Question: So I am doing a project in Access SQL and it has come along nicely. I have learned a lot about Access and VBA and this site has been helpful in the process.
Now I am facing a problem which is performance and since I have little experience in this kind of SQL work I come here for some thoughts.
I have a ~20 table relational database for around 100 sections which represent parts of a route. The Access database is essentially a map on which I drew several routes (via lines) that can be coloured dynamically - the color is determined by the specific question and calculated out of the database.
Here is a picture which explains it better. You can not click on lines in access so the buttons are set to be identical in colour and width to the lines and are clickable for more information.

The user can chose a date and it will display the progress of the route according to the question asked. Up to now, these questions were always binary "yes, or no" (green or red).
I have found that because of the complexity of the queries I have to pretty much prepare a temporary database for each query at startup, otherwise it is not possible to scroll through dates smoothly.
So anyway here is my specific problem:
Each section of the route can be in different phases (think construction) at a certain date. From "phase 0" to "done"
A new line is to be implemented which represents phases of a project. There are around 8 possible phases for all sections, which can happen at different times and - here is the thing - in a different order for each section AND not all phases happen on all sections.
What I have in the database are only starting dates - not ending dates - for each phase. The order of the phases has pretty much be determined by the order of the starting date.
At least each phase can only happen once for each section, so there is that.
As you can see this is a shitty thing for this kind of performance centric program.
I am certain it will involve one or several temporary databases.
My ideas:
1. Aggregate all dates into one row of a new table. Since the number of phases is set, there are columns for each phase - if it is needed, when it starts and when it ends. A loop now needs to go through each and check if the user-date falls into which phase. So: "SectionID - phase1needed phase1start phase1end ....." Advantage: One can confirm the data manually and display it in secondary forms well It keeps the database small Disadvantage: The actual loop needs to go through (At worst) all phases to find the correct one.
2. Calculate a new database which is just "IdSection - Date - Phase" and calculate a phase for each Section and EVERY Day in an interval. Advantage: This keeps the runtime calculations to one query per section Access should work with large amounts of data Disadvantage: I can not manually check if what I did was correct for all sections Will take long at startup, like really long It will take a lot of entries in that db
Now I ask which you would prefer, or even if there is a different method?
I can not really change much about the points of data I have.
In short I have to display intervals of time of different phases and in the database I only have starting points of time, no complete order of the phases.
Thank you for your thoughts, any experiences in these sort of things will help
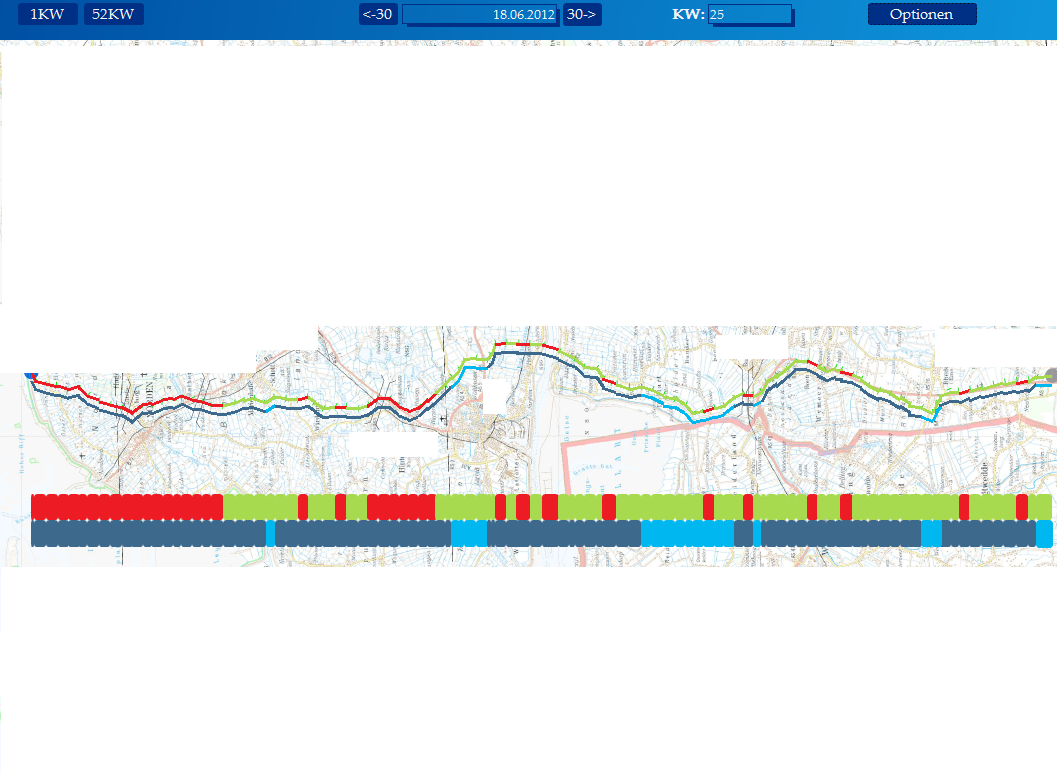
Answer: If I understand you properly, you have a series of data similar to the form:
'''
Section 1, Phase 7, Start Date = 11/07/2012
Section 1, Phase 2, Start Date = 12/14/2012
Section 1, Phase 3, Start Date = 12/28/2012
Section 2, Phase 1, Start Date = 11/04/2012
Section 2, Phase 9, Start Date = 12/30/2012
Section 3, Phase 4, Start Date = 11/19/2012
Section 3, Phase 5, Start Date = 12/06/2012
Section 3, Phase 3, Start Date = 12/11/2012
'''
and you want to answer a question like "What phase is each section in on 12/15/2012?", is that correct?
The answer in this case should look something like the form:
'''
Section 1, Phase 2
Section 2, Phase 1
Section 3, Phase 3
'''
In order to do this, I'll assume you have a table called SECTION_PHASES with the following fields:
'''
SECTION Number
PHASE Number
START_DATE Date/Time
'''
What you need to do is figure out the maximum start date for each section that happened before your current input date, because that is the most recently active phase before the next phase change. Once you do that, you can join that information back into your main table to determine what the phase was after that date.
You need to make one query SECTION_MAX_DATES that then has the following code in its SQL View:
'''
SELECT [SECTION_PHASES].SECTION, Max([SECTION_PHASES].START_DATE) AS target_date
FROM SECTION_PHASES
WHERE [SECTION_PHASES].START_DATE<#12/15/2012#
GROUP BY [SECTION_PHASES].SECTION
ORDER BY [SECTION_PHASES].SECTION;
'''
Once you have that query saved, you can join it as a subquery back to your original table. Now, make another query SECTION_PHASE_AT_DATE which includes your original table and the previous query, then enter the following code in its SQL View:
'''
SELECT SECTION_PHASES.SECTION, SECTION_PHASES.PHASE, SECTION_PHASES.START_DATE
FROM SECTION_MAX_DATES INNER JOIN SECTION_PHASES ON (SECTION_MAX_DATES.target_date=SECTION_PHASES.START_DATE) AND (SECTION_MAX_DATES.SECTION=SECTION_PHASES.SECTION)
ORDER BY SECTION_PHASES.SECTION;
'''
That query will give you the result you are after, if I understand your question correctly. There is no need to calculate the end dates if I understand you properly that a new start date for a given phase indicates the end of whatever phase was previously-current prior to the new date.
You'll still have a few edge cases to work out, like what happens if a section doesn't have a phase registered yet prior to the given date. I'll also leave it to you to figure out how to parameterize the date in the WHERE clause of the 1st of the two queries, which is probably trivial for you given the progress you made already! However, I think this is the SQL structure you were looking for to solve the data/calculation part of your problem.